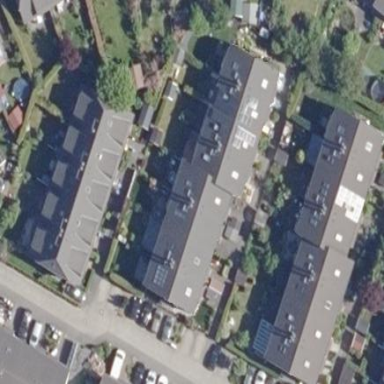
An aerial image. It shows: Terrace building.